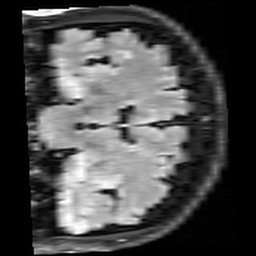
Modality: FLAIR
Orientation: coronal
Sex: male
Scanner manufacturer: siemens
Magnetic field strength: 3 T
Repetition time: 10 s
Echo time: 0.09 s